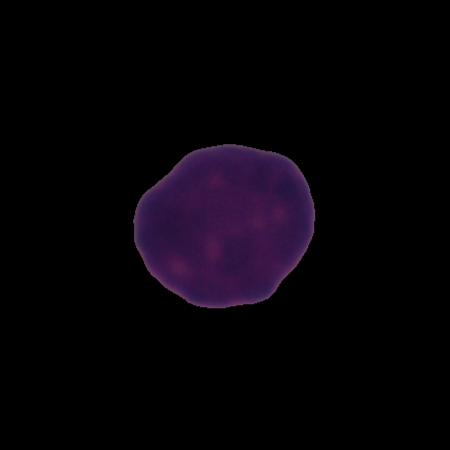
Label: healthy